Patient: sex M, age 51
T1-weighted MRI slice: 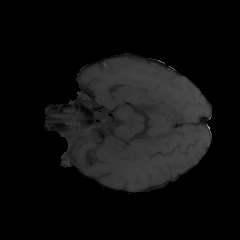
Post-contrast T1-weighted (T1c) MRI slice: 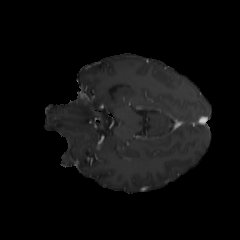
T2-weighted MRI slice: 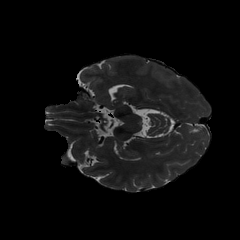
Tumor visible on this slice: no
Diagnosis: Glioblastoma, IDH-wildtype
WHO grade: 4